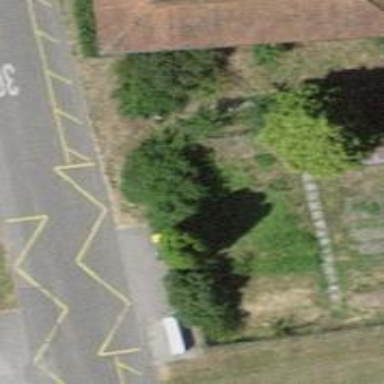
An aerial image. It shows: Bus stop with platform for public transport.